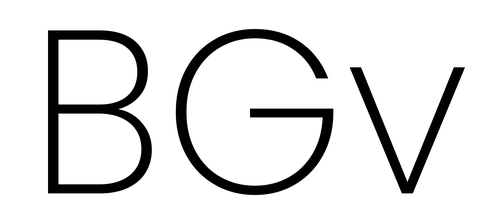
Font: Poppins-ExtraLight